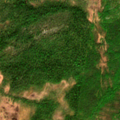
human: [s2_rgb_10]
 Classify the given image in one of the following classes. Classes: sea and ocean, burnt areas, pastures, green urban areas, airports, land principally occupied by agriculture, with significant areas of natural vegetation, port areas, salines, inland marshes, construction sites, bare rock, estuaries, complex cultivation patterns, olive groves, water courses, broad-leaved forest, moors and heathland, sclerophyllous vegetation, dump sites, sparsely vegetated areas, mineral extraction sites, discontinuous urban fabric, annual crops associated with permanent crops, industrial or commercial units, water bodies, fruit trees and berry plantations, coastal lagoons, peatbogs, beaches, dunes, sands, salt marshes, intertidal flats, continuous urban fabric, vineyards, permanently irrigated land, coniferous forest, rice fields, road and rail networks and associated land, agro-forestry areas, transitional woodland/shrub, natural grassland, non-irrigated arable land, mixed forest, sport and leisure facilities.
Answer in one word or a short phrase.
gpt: coniferous forest, mixed forest, transitional woodland/shrub